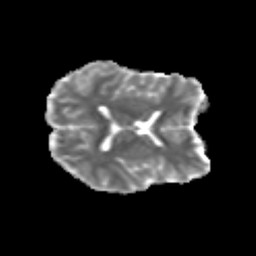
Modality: MD
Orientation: axial
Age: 19
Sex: female
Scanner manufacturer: siemens
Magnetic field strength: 3 T
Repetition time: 3.5 s
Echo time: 0.125 s